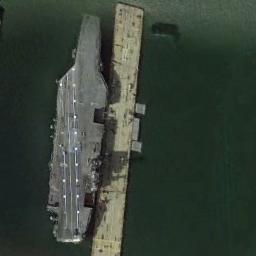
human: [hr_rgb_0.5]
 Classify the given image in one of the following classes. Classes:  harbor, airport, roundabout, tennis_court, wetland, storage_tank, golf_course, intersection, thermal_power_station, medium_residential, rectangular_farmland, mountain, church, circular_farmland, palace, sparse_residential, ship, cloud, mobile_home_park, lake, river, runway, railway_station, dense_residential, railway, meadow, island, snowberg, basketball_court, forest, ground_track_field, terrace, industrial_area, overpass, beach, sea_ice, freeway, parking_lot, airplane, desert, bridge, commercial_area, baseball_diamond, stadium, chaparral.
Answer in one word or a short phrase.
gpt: ship